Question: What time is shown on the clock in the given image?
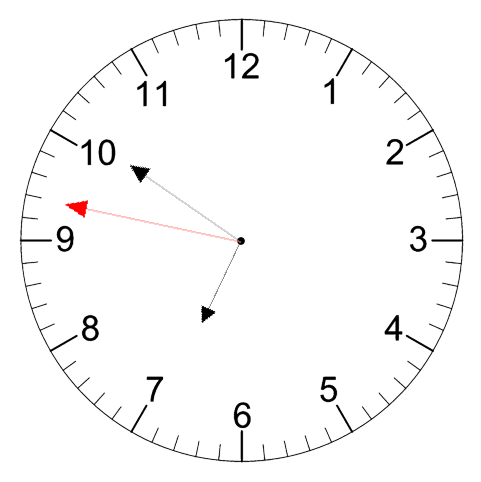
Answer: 06:50:47